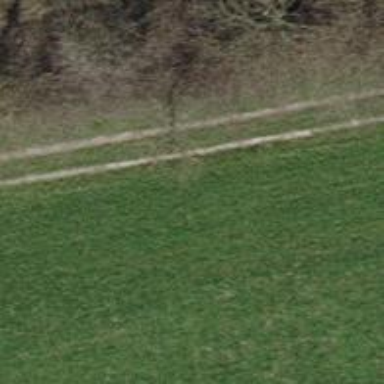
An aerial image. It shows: Grass track road with grade 5 tracktype.